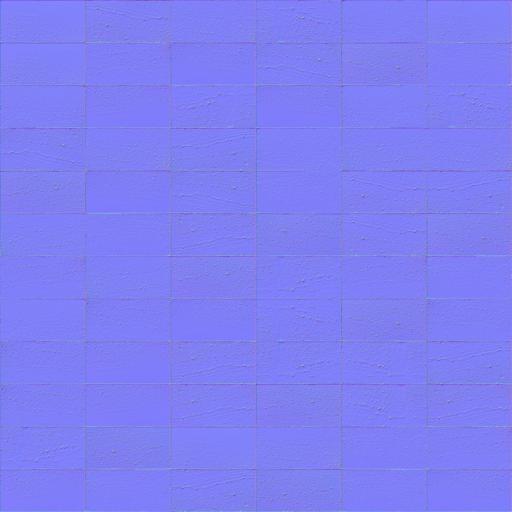
paving stones